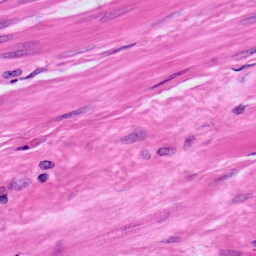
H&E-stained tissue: Prostate